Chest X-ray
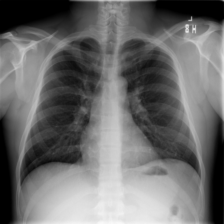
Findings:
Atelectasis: negative
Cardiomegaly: negative
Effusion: negative
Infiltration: negative
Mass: negative
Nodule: negative
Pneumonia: negative
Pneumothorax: negative
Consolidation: negative
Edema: negative
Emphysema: negative
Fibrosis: negative
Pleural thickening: negative
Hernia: negative